Field crop: maize
Growth stage: 1
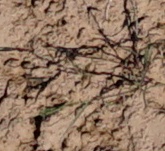
Species: lolium